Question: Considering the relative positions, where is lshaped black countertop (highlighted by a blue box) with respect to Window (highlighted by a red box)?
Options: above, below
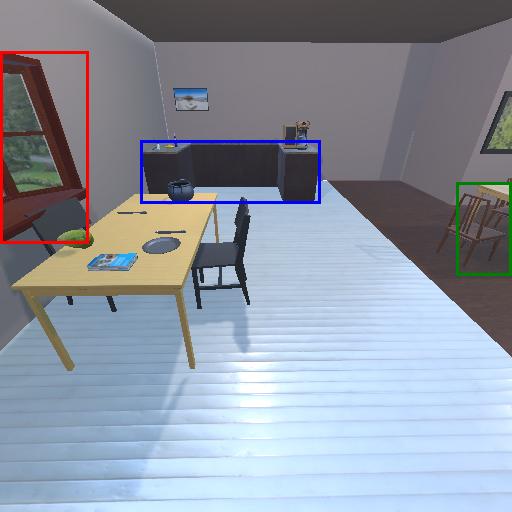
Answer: above